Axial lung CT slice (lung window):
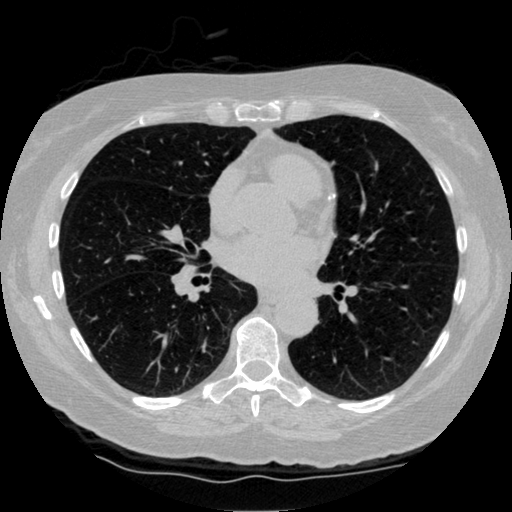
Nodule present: no